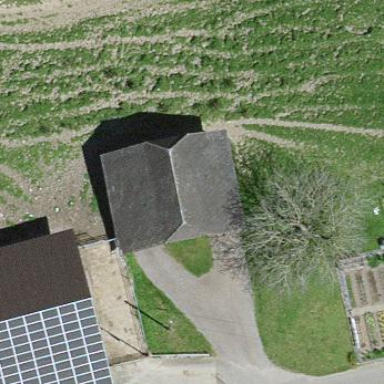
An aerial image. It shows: Barn.